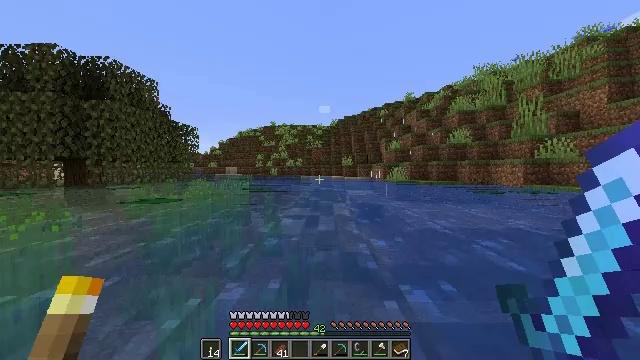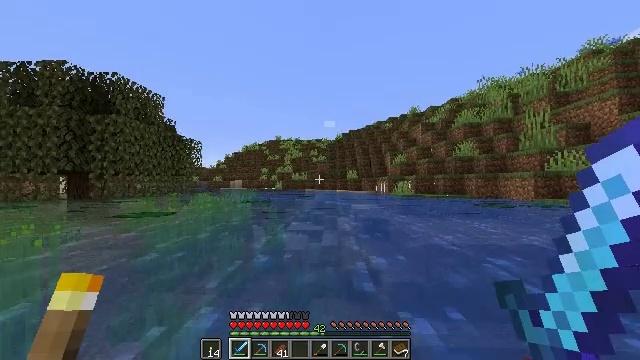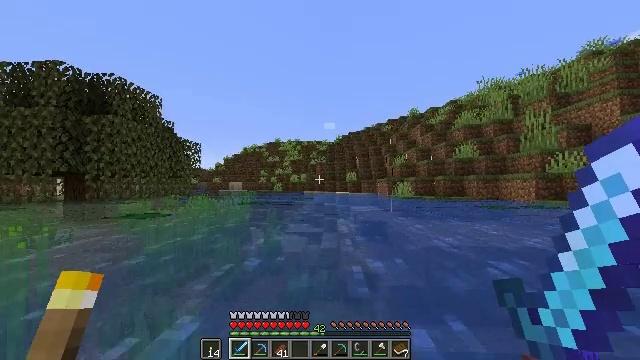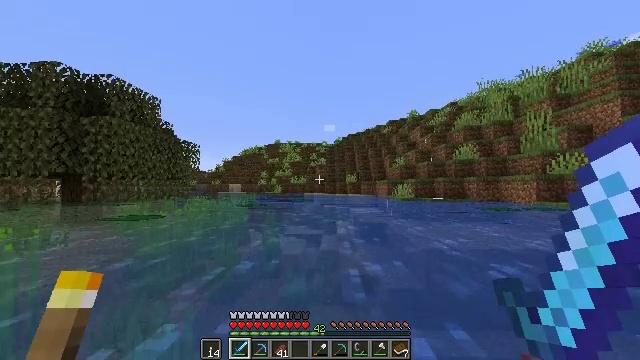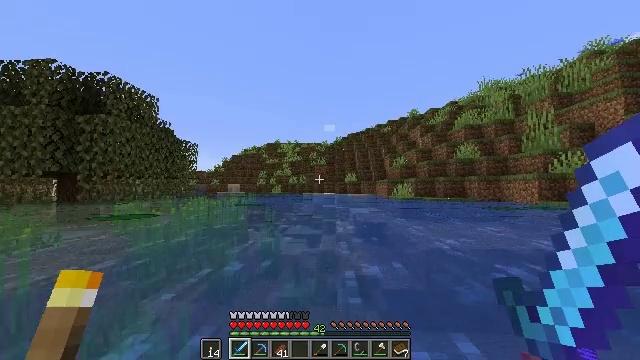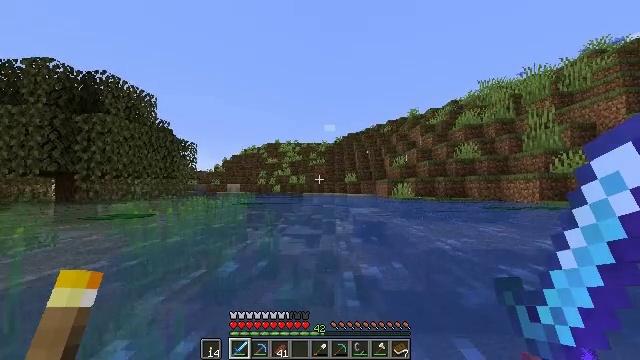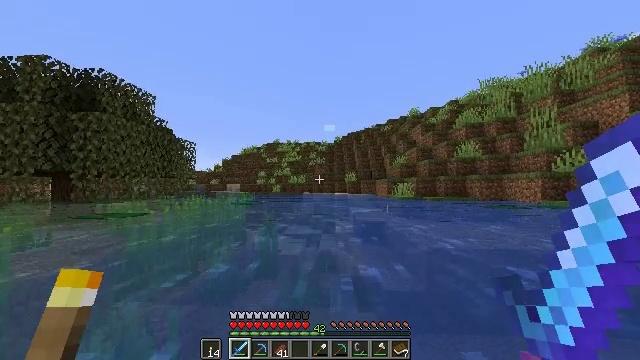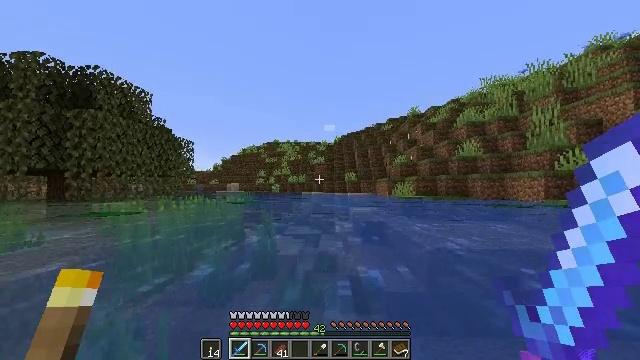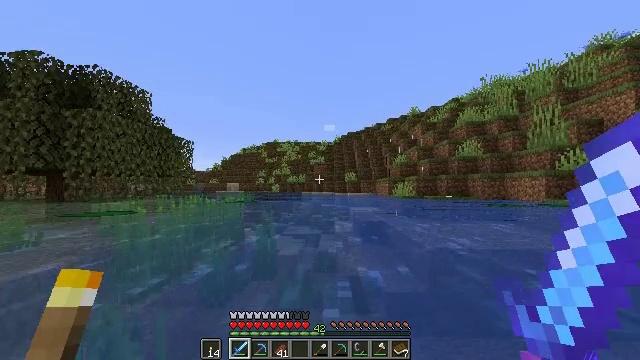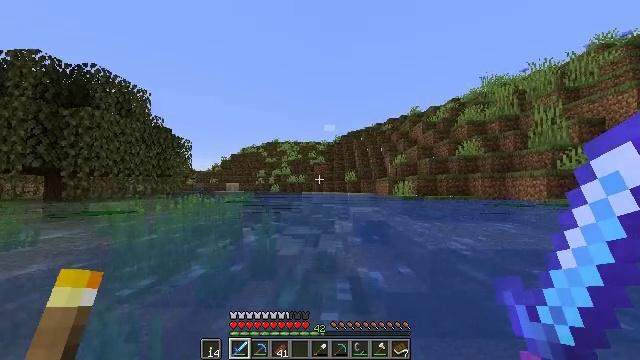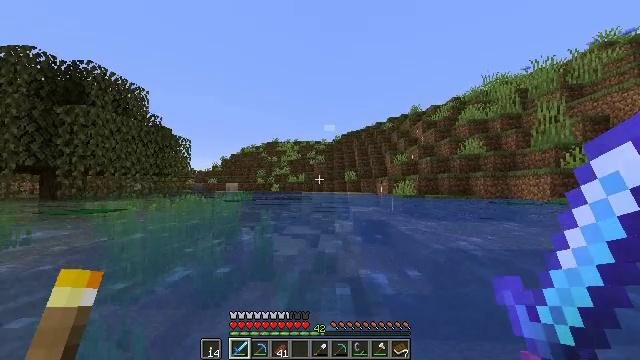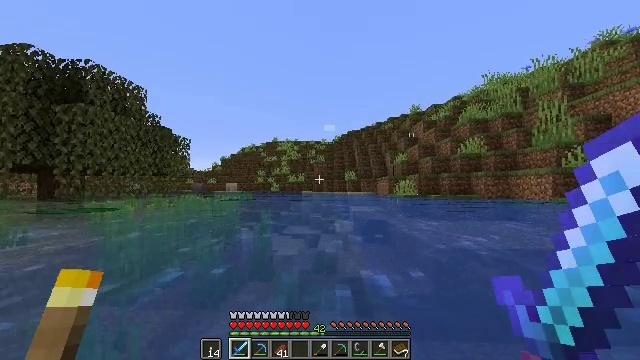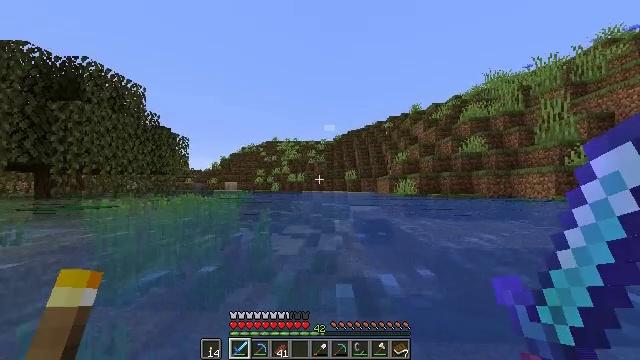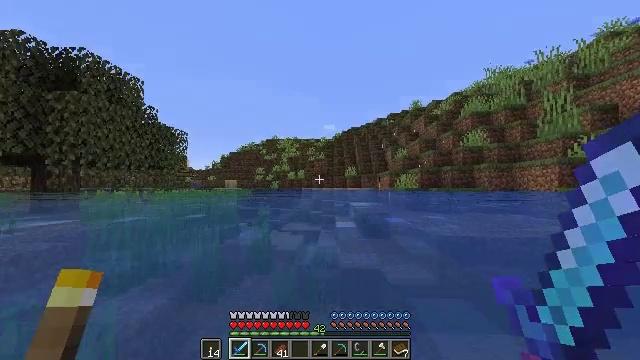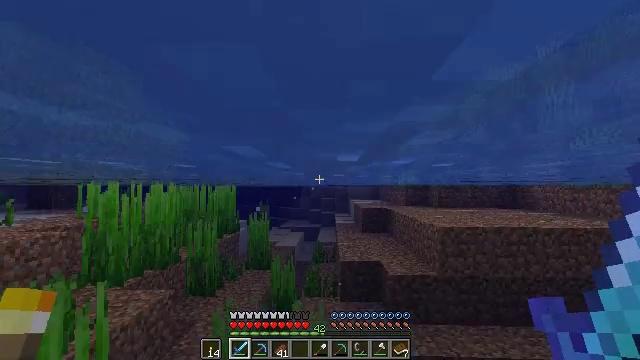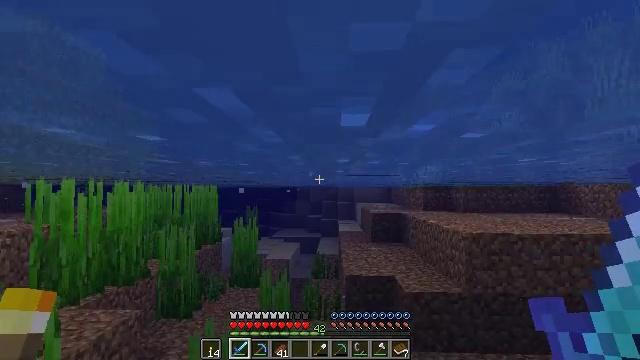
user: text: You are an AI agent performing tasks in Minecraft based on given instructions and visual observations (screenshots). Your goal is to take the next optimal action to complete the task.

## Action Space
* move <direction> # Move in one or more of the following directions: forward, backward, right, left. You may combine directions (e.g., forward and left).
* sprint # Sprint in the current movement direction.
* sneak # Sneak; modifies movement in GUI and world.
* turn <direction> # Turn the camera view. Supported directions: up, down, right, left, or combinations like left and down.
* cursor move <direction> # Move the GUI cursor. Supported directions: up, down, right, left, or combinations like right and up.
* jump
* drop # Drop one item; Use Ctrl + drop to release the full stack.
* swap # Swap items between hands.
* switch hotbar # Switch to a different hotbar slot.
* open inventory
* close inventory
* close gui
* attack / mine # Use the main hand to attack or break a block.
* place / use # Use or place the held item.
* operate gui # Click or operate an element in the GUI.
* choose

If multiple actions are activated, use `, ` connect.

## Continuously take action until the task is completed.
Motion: motion action
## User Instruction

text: Gather the enchanting table for reuse.
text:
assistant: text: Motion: move forward, sprint, turn left and up
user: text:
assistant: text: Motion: move forward, sprint
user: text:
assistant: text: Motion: move forward, sprint
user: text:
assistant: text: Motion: move forward, sprint
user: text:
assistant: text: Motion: move forward, sprint
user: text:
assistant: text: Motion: move forward, sprint
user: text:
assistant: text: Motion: move forward, sprint
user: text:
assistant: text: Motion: move forward, sprint
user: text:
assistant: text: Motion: move forward, sprint
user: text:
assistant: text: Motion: move forward, sprint
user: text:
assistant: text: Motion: move forward
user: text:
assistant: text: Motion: move forward, sneak
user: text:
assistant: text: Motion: move forward, sneak
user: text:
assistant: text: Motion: move forward, sneak
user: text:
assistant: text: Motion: move forward
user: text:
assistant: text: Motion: move forward
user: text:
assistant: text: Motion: move forward, sprint, turn left and up
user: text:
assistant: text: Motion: move forward, sprint, turn left and up
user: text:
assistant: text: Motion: move forward, sprint
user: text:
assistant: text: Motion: move forward, sprint
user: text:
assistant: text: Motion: move forward, sprint
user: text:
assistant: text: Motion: move forward, sprint
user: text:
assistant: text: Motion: move forward, sprint
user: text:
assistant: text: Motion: move forward, sprint
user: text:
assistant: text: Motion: move forward, sprint
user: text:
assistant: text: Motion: move forward, sprint
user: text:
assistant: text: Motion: move forward, sprint, turn left and up
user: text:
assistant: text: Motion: move forward, sprint, turn left and up
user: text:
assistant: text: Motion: move forward, sprint, turn left and up
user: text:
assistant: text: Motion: move forward, sprint